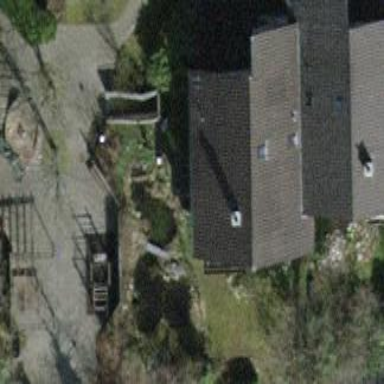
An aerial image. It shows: Terrace building.